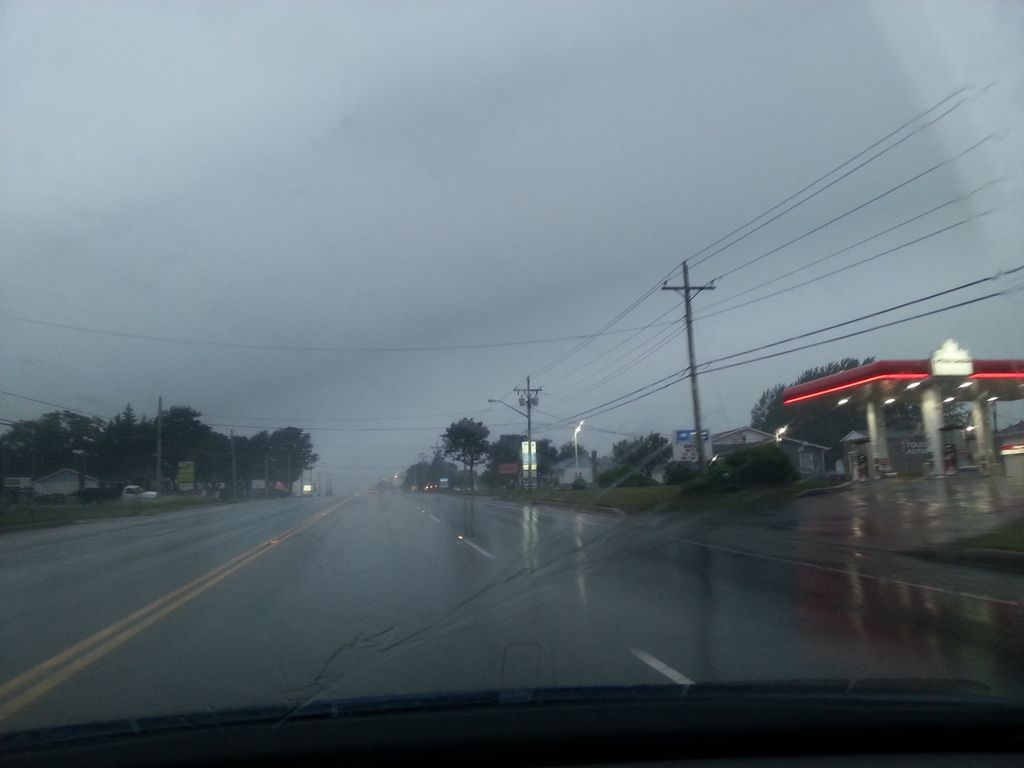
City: charlottetown